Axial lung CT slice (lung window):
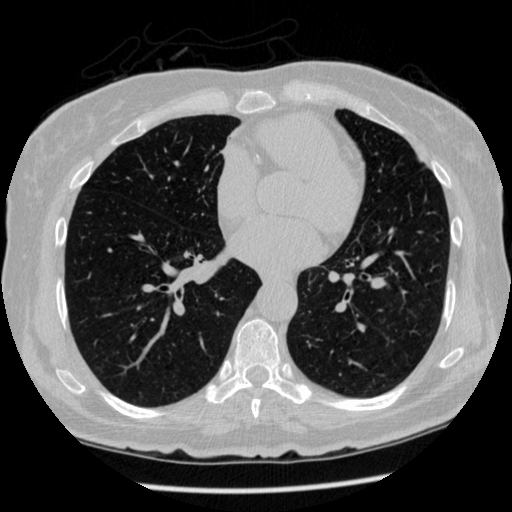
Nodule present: no